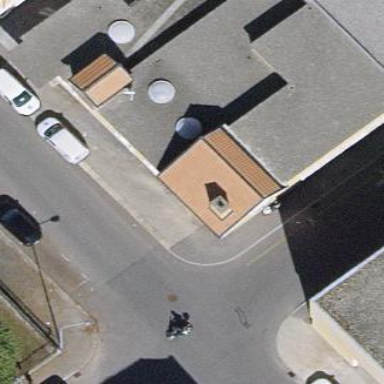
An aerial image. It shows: Building with gabled roof.